Field crop: maize
Growth stage: 1
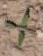
Species: atriplex